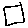
Label: square